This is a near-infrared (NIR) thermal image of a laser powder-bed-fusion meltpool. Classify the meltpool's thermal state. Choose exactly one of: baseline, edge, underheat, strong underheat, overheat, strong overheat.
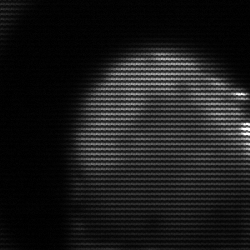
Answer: edge